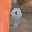
Label: 9